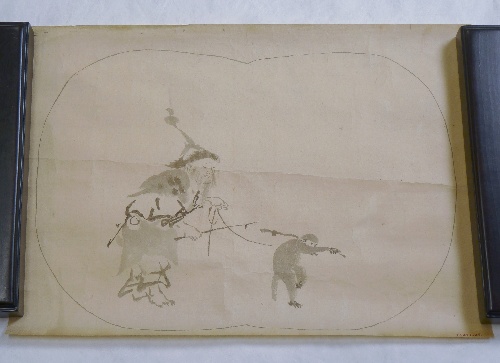
Date: early 19th century
Object type: Drawing
Classification: Paintings
Medium: On paper
Culture: Japan
Period: Edo period (1615–1868)
Dimensions: Image: 10 1/8 × 15 1/8 in. (25.7 × 38.4 cm)
Department: Asian Art
Credit line: Gift of John Achelis, 1907
Accession year: 1907
Repository: Metropolitan Museum of Art, New York, NY
Tags: Human Figures